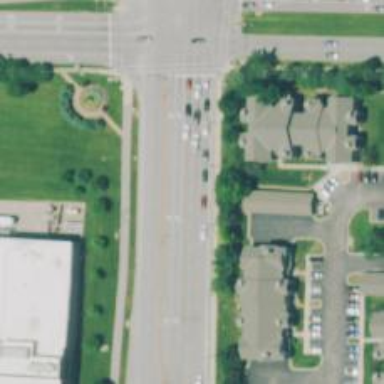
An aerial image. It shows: Road with dash markings.